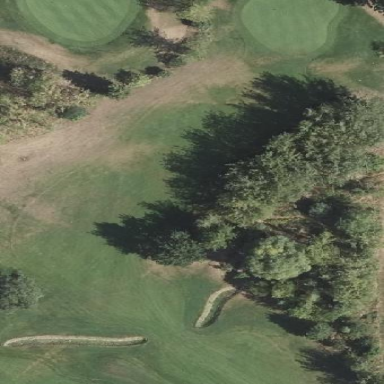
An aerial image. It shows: Scenic golf fairway.